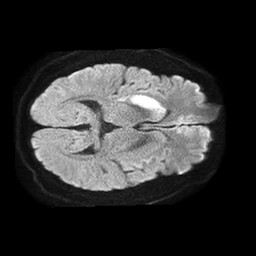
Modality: TRACE
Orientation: axial
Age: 55
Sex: male
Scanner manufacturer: philips
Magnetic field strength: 1.5 T
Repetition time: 4.6 s
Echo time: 0.08517 s